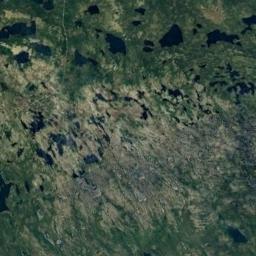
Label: wetland